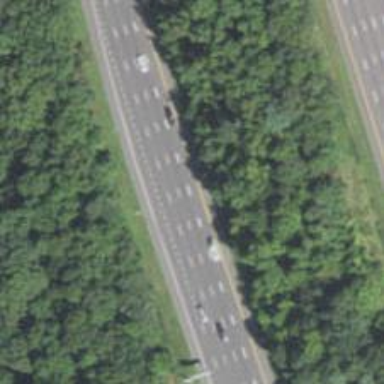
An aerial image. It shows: Motorway junction.